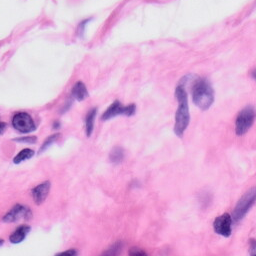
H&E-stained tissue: Skin